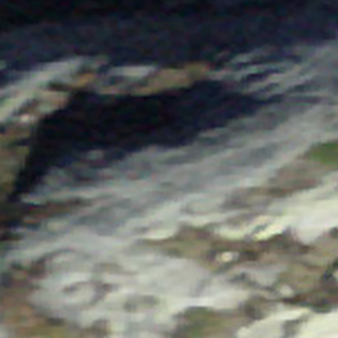
Label: other